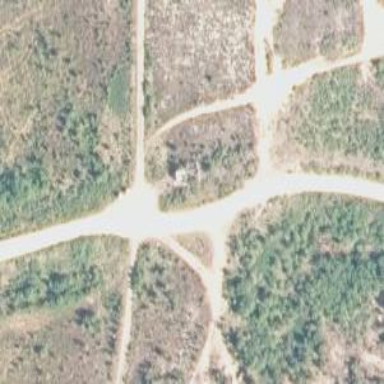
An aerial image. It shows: Crossing road.